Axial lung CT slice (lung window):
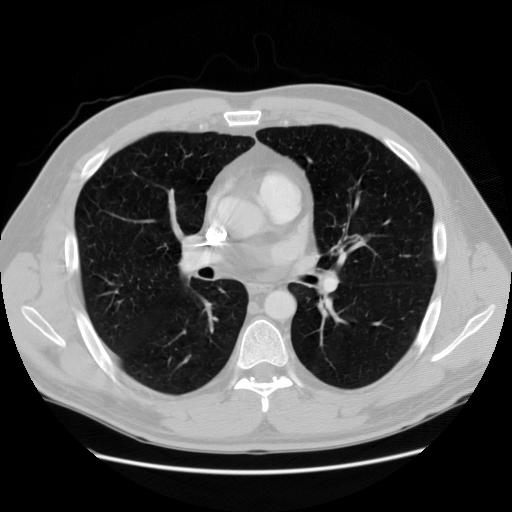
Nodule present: no